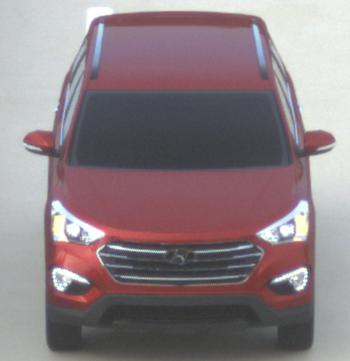
Make: Hyundai
Model: Santa Fe 2.4 GDI
Detailed model: Santa Fe (DM)
Model produced from: 2017/08
Model produced until: 2018/01
Doors: 5
Color: red
Road condition: dry road
Daytime: morning or afternoon
Contrast: low contrast